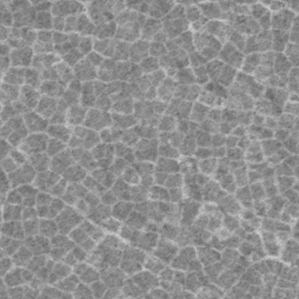
Label: frost